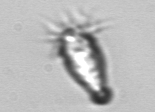
Label: Paratontonia_gracillima